Brain MRI, t1w sequence, axial 2D slice.
Patient: age 3, sex F, weight 95 kg, height 1.95 m
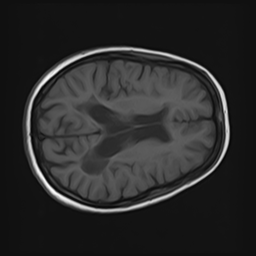